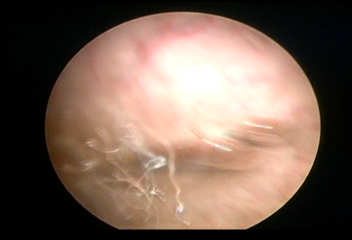
Modality: WLC
Class: Normal mucosa
Bladder cancer association: No